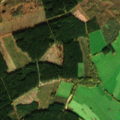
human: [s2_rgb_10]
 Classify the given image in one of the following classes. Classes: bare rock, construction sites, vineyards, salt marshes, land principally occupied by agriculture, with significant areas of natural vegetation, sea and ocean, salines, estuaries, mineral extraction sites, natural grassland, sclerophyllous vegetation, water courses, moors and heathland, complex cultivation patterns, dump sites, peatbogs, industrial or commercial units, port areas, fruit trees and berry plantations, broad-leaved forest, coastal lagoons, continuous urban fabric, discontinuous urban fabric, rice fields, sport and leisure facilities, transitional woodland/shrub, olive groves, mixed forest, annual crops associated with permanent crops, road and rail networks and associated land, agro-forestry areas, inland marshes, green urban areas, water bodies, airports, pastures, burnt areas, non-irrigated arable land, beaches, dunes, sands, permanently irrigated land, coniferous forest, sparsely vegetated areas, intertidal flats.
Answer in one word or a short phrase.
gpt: pastures, coniferous forest, mixed forest, transitional woodland/shrub, peatbogs